Field crop: maize
Growth stage: 2
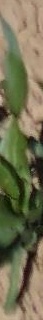
Species: maize